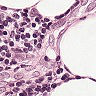
Metastatic tissue present: yes